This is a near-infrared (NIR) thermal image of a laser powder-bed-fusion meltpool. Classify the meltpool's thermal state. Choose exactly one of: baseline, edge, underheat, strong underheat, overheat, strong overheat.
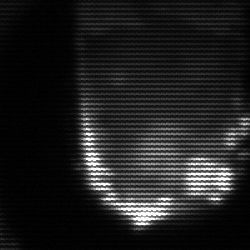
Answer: baseline